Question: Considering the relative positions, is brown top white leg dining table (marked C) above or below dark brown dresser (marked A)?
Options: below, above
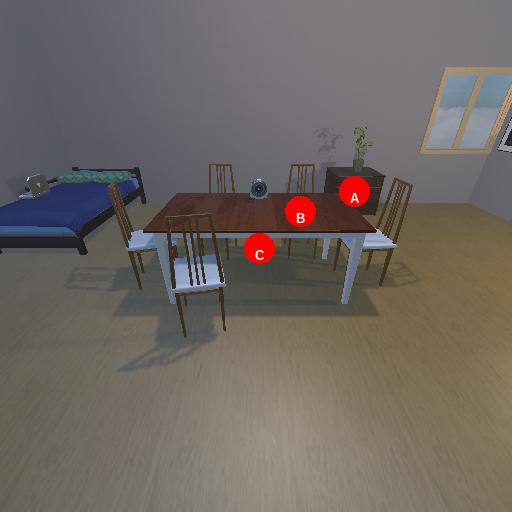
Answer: below